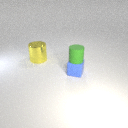
small blue rubber cube below small green rubber cylinder